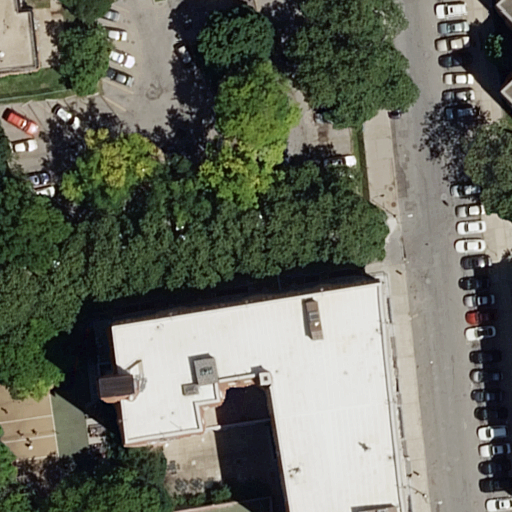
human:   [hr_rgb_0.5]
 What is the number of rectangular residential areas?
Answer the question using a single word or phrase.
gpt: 1

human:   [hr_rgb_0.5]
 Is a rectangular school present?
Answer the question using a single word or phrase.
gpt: no

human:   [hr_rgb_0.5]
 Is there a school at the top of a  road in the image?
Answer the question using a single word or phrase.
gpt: no

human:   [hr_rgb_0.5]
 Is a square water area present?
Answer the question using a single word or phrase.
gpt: no

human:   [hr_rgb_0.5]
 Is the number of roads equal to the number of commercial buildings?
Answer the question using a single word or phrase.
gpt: no

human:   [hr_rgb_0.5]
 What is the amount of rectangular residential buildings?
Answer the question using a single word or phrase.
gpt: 1

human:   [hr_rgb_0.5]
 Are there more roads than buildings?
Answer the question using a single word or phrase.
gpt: no

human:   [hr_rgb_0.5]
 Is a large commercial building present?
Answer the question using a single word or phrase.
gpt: no

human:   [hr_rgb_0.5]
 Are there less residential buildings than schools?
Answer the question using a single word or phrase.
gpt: no

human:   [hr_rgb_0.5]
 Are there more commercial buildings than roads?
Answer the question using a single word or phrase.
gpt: no

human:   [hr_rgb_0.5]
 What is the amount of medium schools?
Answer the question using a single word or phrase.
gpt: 0

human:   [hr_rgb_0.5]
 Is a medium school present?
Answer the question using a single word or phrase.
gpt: no

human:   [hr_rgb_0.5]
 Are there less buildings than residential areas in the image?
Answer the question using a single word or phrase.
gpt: no

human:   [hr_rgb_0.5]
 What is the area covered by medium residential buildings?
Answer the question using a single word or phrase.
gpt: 0m2

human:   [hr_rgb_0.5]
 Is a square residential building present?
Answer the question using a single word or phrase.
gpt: no

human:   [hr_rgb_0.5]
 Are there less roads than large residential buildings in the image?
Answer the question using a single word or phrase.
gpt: no

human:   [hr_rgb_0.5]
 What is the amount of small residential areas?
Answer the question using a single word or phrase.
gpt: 0

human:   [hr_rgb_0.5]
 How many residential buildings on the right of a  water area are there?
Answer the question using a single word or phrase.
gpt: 0

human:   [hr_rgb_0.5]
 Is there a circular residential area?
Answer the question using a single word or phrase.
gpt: no

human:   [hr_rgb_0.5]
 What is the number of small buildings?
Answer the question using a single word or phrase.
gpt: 1

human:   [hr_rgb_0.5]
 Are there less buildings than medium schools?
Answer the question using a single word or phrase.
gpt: no

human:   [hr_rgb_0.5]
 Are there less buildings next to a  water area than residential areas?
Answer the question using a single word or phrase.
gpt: yes

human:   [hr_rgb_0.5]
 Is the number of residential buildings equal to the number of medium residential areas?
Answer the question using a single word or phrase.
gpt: no

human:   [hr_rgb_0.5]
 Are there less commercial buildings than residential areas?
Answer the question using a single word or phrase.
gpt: yes

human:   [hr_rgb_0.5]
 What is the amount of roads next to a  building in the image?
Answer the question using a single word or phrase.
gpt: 2

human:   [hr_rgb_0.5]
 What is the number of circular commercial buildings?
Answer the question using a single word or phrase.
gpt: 0

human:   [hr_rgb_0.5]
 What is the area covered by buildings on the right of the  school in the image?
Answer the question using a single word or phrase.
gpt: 523m2

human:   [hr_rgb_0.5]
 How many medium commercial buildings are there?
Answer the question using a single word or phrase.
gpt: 0

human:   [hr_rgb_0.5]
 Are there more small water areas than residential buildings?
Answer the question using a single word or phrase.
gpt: no

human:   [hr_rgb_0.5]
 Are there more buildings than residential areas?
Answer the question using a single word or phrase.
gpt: yes

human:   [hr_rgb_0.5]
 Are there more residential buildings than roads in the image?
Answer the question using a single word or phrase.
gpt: no

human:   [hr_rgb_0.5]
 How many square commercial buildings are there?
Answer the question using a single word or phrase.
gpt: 0

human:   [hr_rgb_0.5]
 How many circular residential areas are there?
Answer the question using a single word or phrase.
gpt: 0

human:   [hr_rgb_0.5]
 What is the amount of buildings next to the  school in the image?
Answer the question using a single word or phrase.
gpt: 3

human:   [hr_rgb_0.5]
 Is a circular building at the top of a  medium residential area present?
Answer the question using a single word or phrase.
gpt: no

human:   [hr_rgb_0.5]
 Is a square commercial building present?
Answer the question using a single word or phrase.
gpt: no